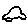
Label: car